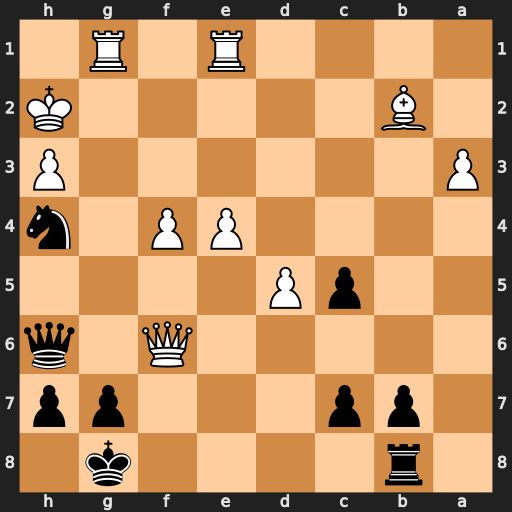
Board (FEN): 1r4k1/1pp3pp/5Q1q/2pP4/4PP1n/P6P/1B5K/4R1R1
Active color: b
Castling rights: -
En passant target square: -
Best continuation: Nf3+ Kg3 gxf6